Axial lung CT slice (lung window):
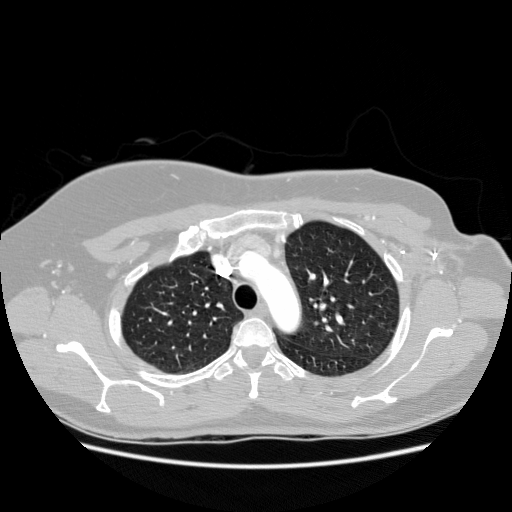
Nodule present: no